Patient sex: F
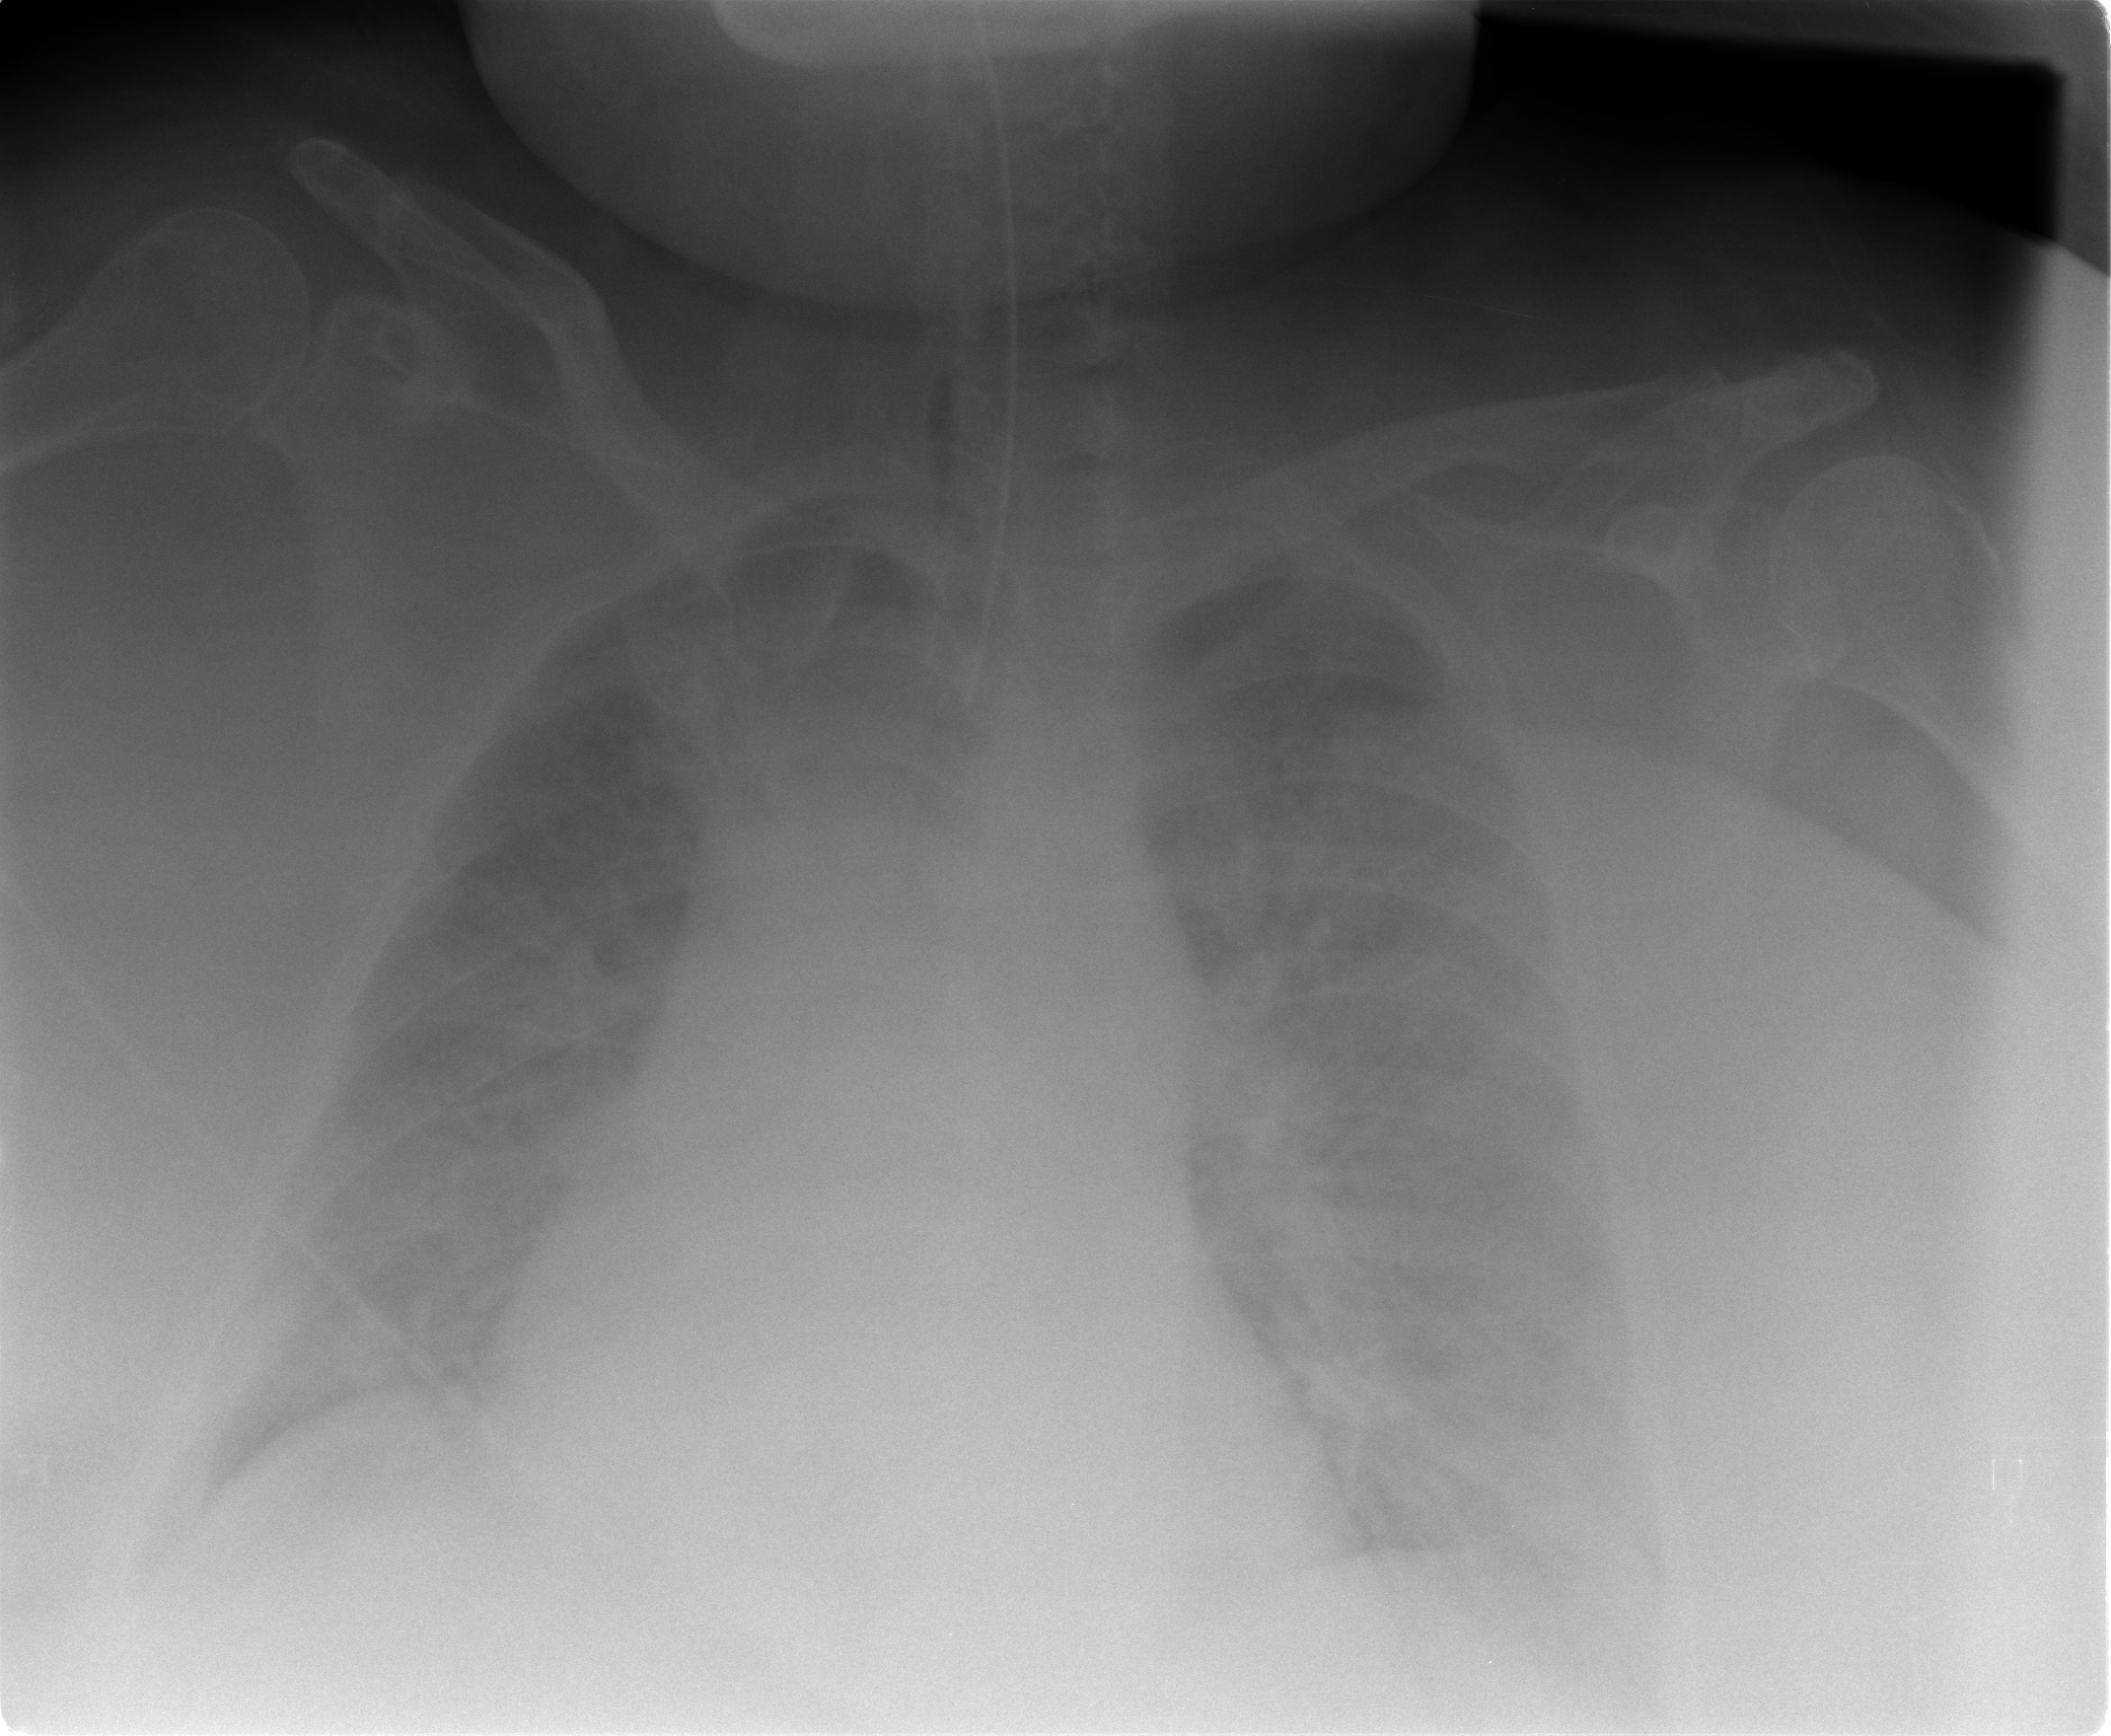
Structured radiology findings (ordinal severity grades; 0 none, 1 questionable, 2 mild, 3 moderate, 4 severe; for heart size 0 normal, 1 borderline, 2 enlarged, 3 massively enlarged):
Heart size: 2
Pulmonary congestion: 2
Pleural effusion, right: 1
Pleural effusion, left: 2
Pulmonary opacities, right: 2
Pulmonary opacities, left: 1
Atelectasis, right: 2
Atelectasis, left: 2